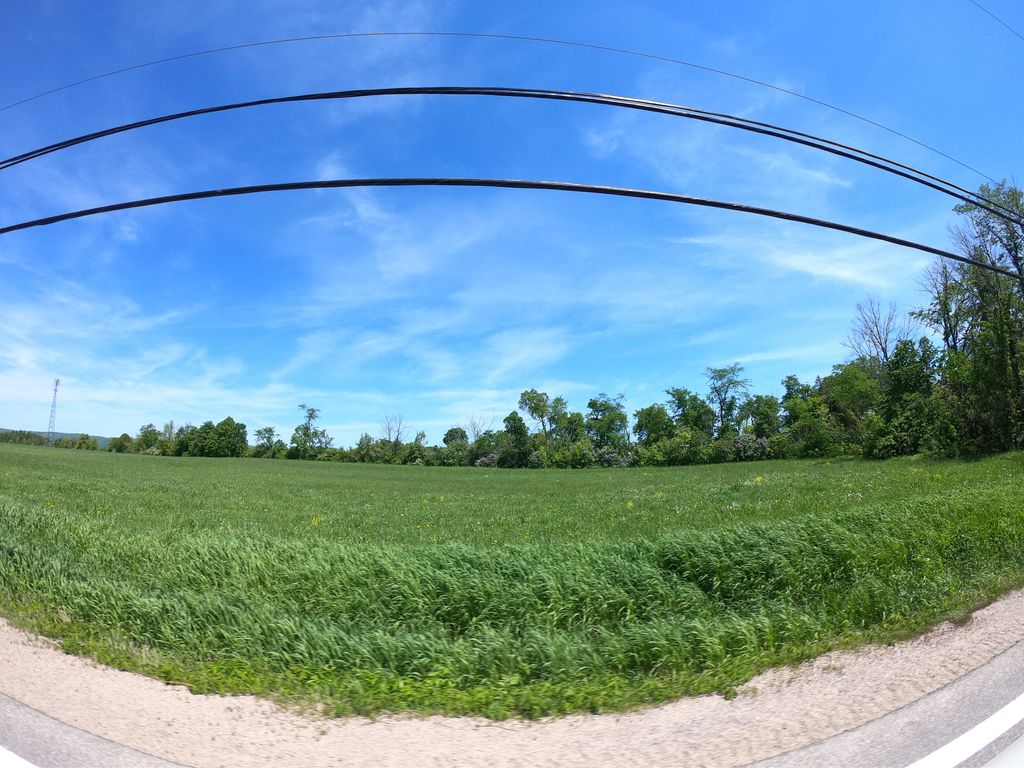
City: ottawa-gatineau